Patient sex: M
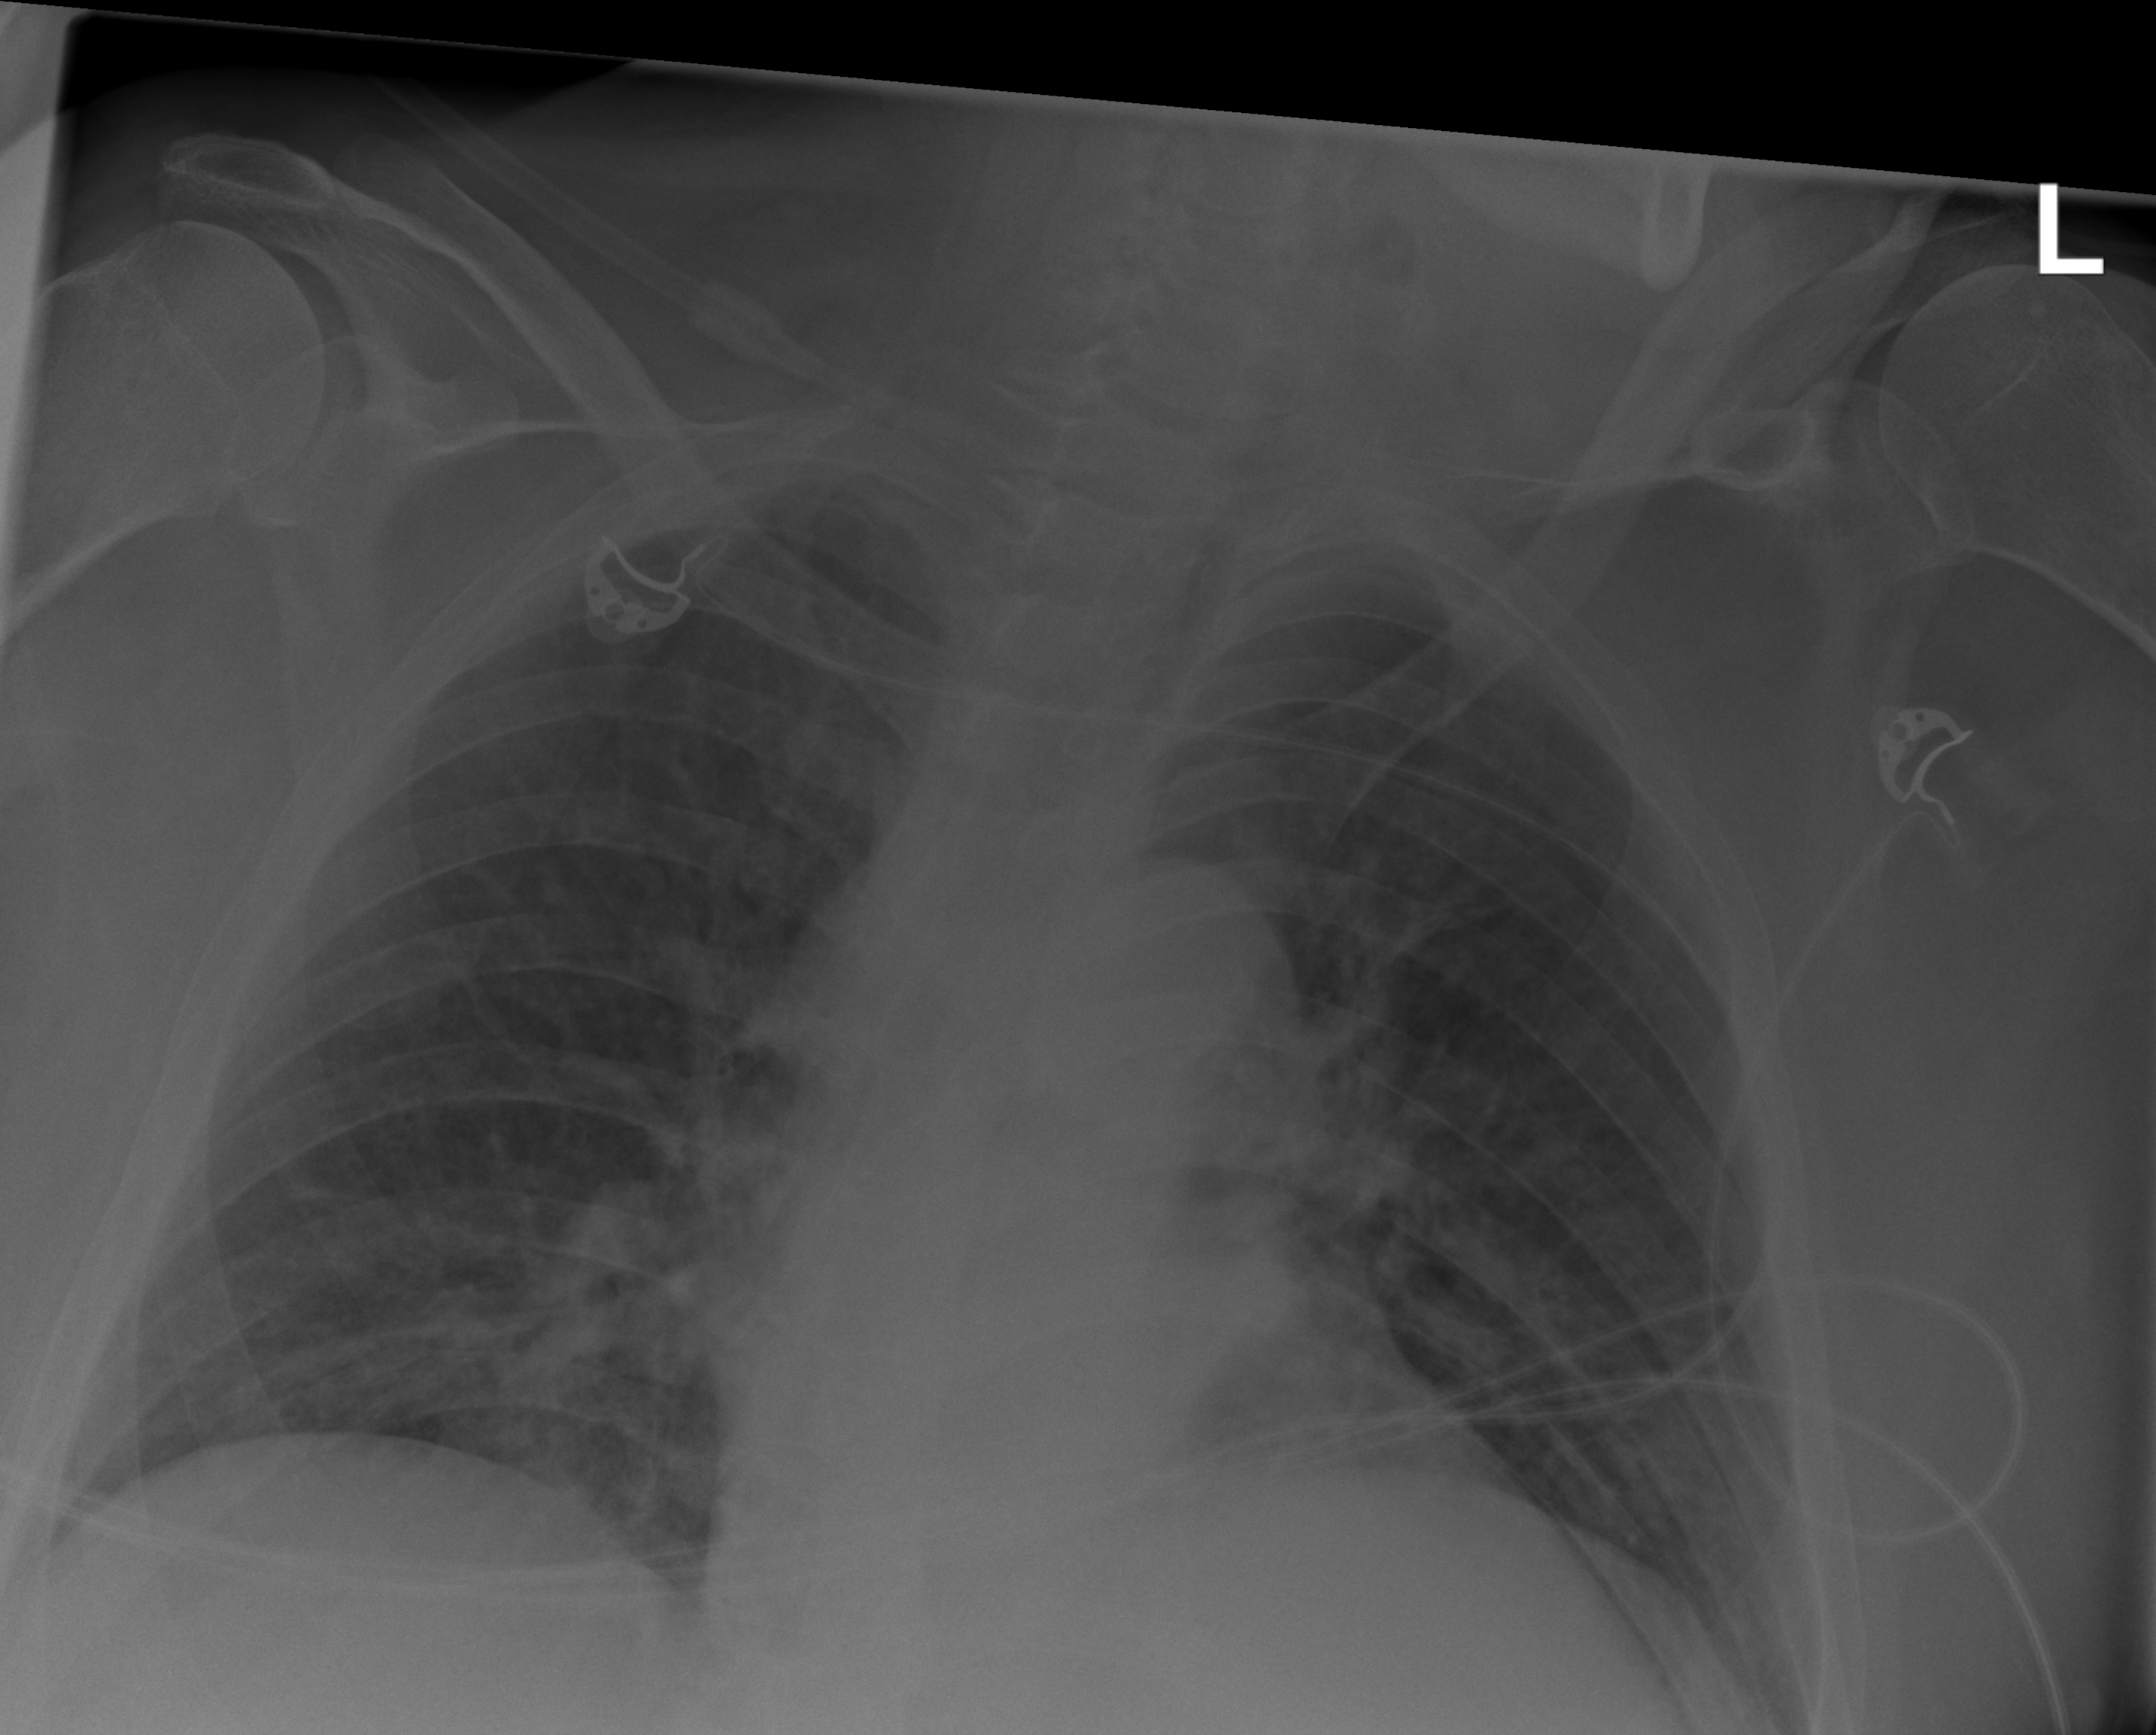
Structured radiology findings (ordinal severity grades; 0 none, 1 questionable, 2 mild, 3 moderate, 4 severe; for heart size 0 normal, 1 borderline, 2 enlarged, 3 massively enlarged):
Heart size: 0
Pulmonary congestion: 2
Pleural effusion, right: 0
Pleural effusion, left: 0
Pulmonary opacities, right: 0
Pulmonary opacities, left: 0
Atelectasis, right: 2
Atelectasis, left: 2